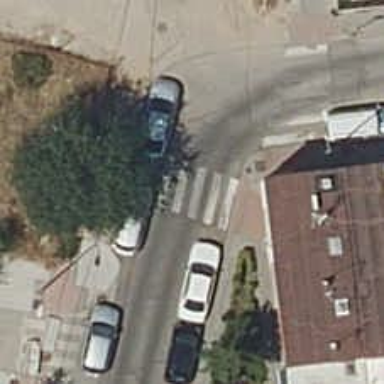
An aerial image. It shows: Zebra crossing on the road.